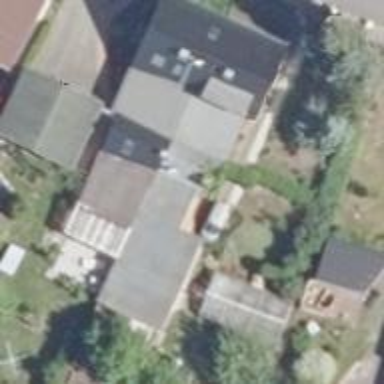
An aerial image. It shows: Semidetached house.